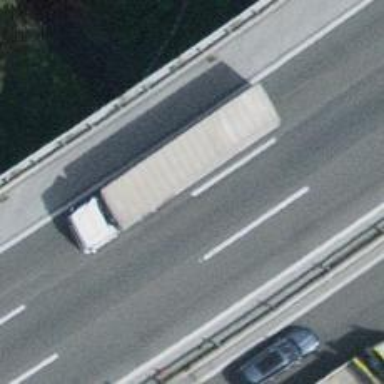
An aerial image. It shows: Motorway bridge with asphalt surface.